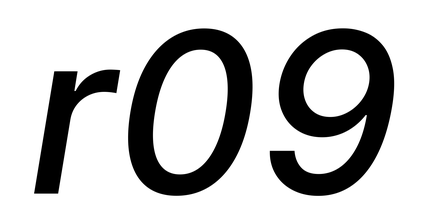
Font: Inter-Italic_Medium_Italic